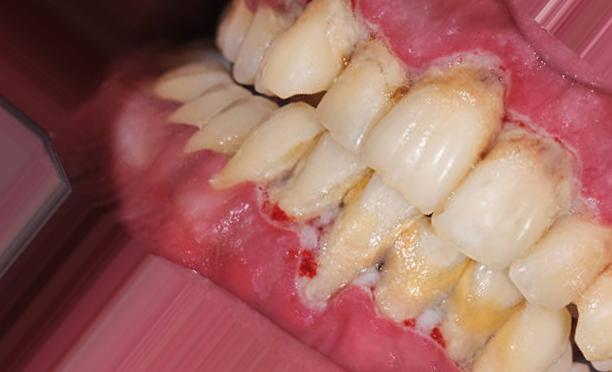
Condition: Tooth Discoloration